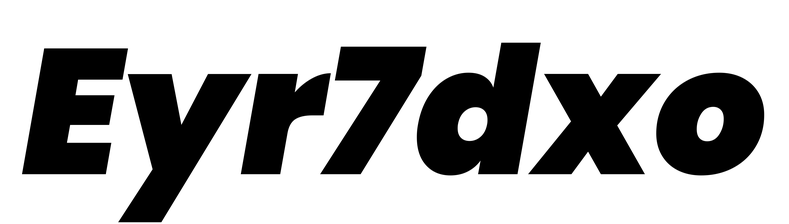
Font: Poppins-BlackItalic